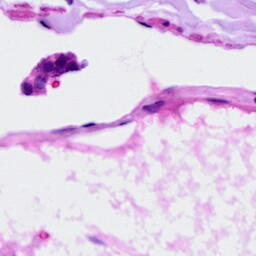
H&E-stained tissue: Ovarian